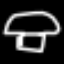
Label: mushroom